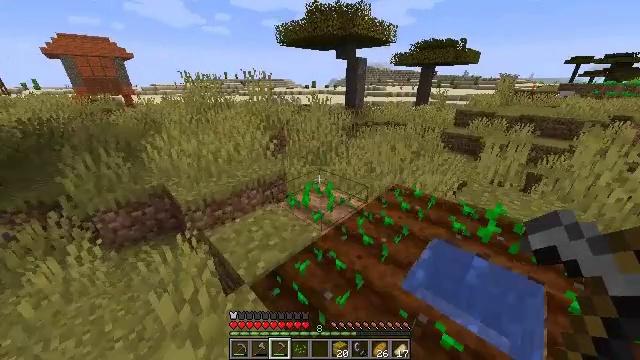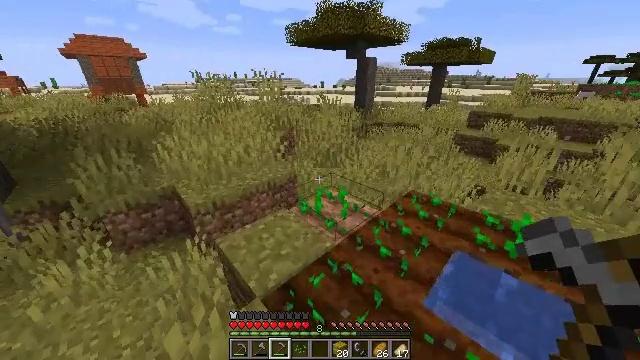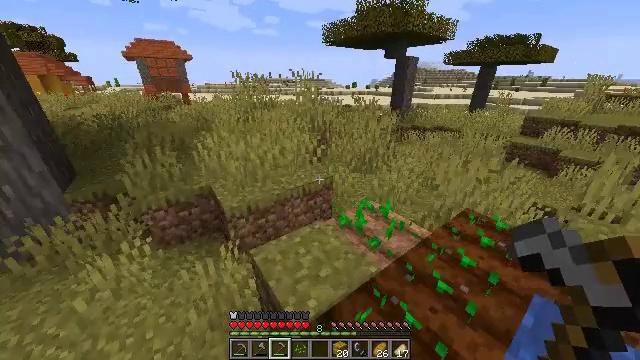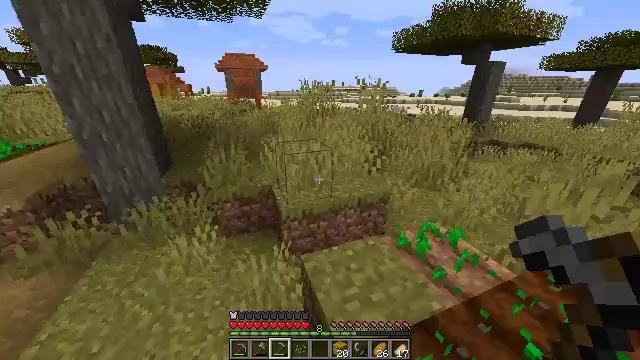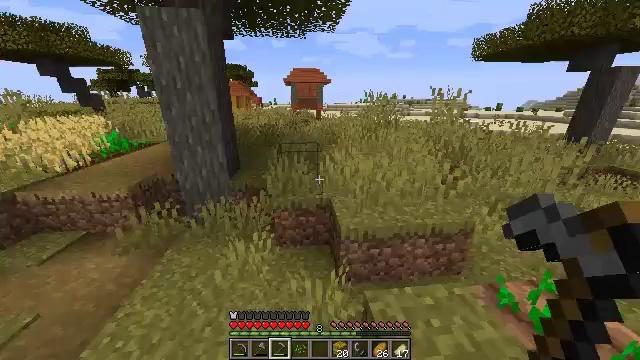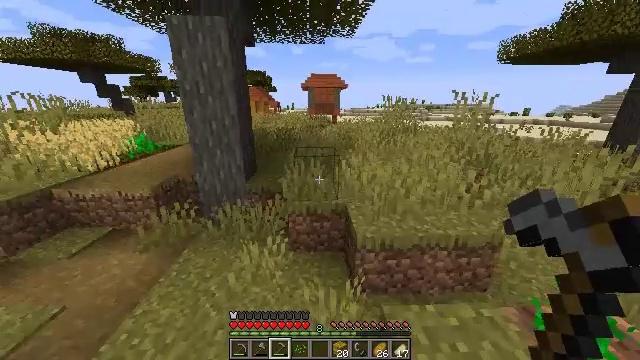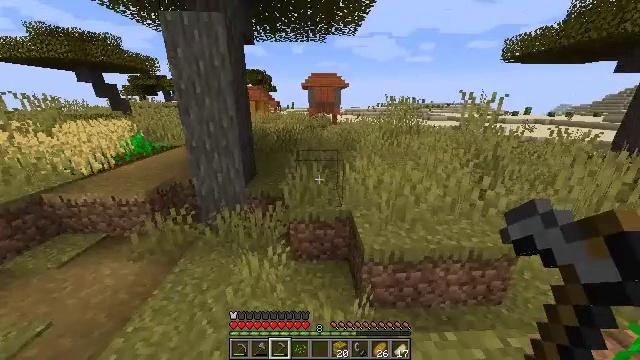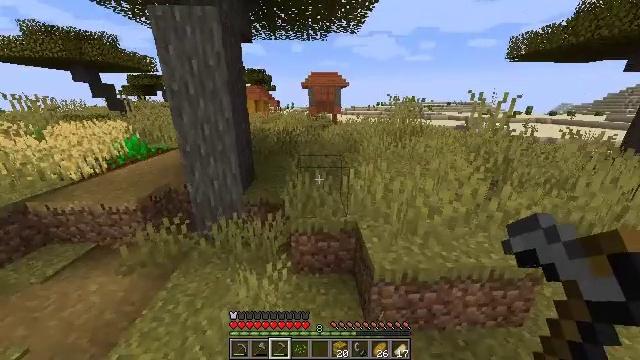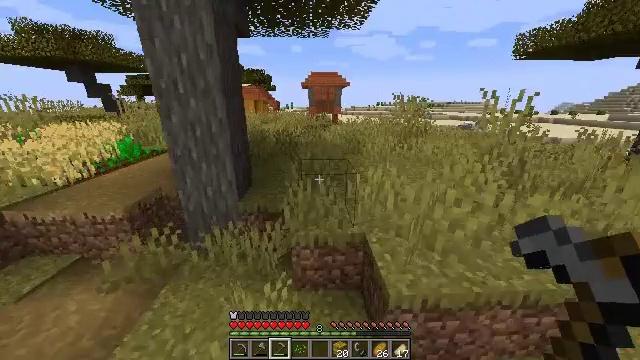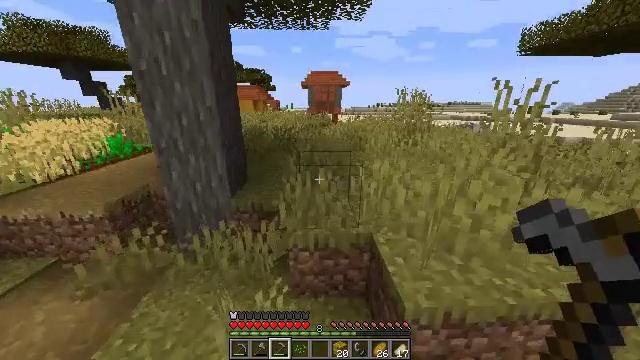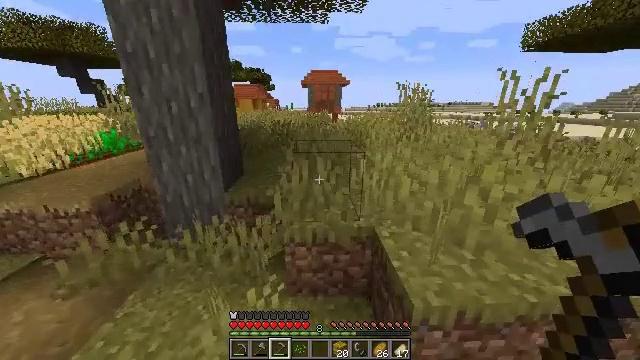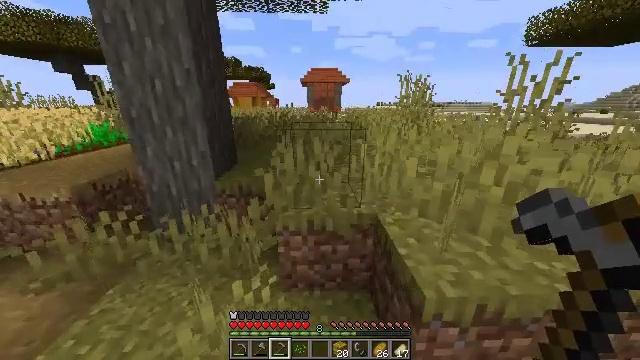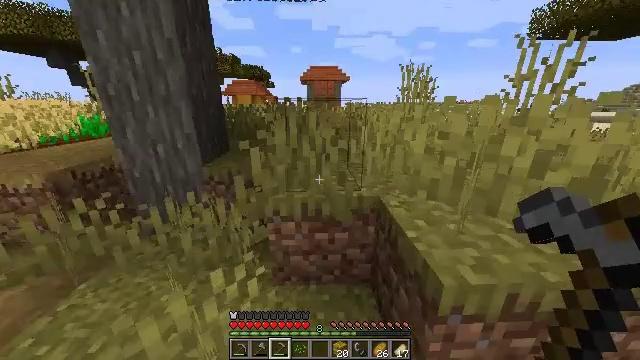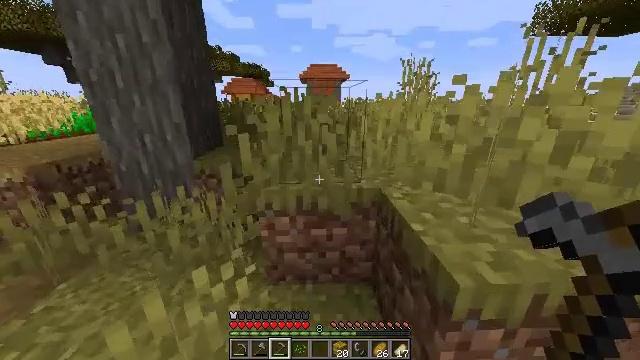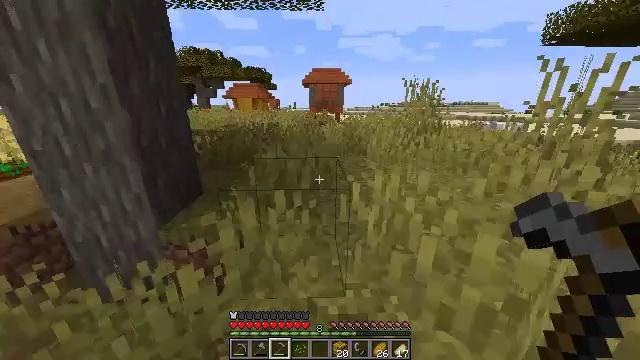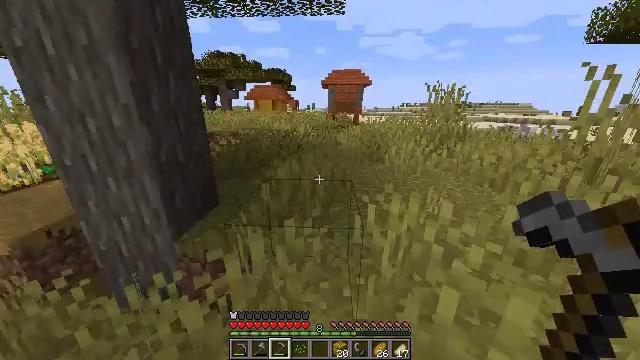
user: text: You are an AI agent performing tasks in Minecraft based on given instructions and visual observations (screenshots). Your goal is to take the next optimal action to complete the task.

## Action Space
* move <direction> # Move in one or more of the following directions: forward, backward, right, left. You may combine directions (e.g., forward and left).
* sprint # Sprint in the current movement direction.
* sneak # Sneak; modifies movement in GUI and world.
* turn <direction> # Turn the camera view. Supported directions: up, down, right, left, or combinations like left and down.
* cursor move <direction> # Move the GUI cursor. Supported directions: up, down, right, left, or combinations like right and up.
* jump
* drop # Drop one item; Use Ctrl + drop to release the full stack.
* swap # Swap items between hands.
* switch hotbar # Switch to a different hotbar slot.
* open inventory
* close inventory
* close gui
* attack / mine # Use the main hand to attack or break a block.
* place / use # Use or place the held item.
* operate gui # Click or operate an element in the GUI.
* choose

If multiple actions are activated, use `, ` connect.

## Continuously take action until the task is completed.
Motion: motion action
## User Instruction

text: Collect wheat crops.
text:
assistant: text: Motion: move forward and move left, sprint, turn left
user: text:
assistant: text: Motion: move forward and move left, sprint, turn left
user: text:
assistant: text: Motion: move forward and move left, sprint, turn left and up
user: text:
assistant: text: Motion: move forward and move left, sprint, turn left and up
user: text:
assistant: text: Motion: move forward, sprint, turn left and up
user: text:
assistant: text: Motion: move forward, sprint
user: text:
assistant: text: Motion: move forward, sprint
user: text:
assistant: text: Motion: move forward, sprint
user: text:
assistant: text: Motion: move forward and move right, sprint, jump
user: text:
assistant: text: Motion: move forward and move right, sprint, jump
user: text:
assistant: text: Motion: move forward and move right, sprint, jump
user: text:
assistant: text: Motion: move forward and move right, sprint, jump
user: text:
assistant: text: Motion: move forward and move right, sprint, jump
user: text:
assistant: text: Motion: move forward and move right, sprint, jump
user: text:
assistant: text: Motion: move forward and move right, sprint, turn left, jump
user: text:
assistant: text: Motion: move forward and move right, sprint, turn left and up, jump
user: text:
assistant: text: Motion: move forward, sprint, turn left, jump
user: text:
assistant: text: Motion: move forward, sprint, jump
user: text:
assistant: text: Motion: move forward, sprint, turn left, jump
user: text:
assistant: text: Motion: move forward, sprint, turn left, jump
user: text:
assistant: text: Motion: move forward, sprint, turn left, jump
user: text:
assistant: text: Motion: move forward, sprint, turn left, jump
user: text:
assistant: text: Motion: move forward, sprint, turn left, jump
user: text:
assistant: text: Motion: move forward, sprint, turn left, jump
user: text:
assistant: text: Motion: move forward, sprint, turn left
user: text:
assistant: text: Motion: move forward, sprint, turn left and down
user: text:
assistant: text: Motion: move forward, sprint, turn left and down
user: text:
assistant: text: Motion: move forward, sprint, turn left and down
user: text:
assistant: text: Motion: move forward, sprint, turn left
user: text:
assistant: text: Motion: move forward, turn left